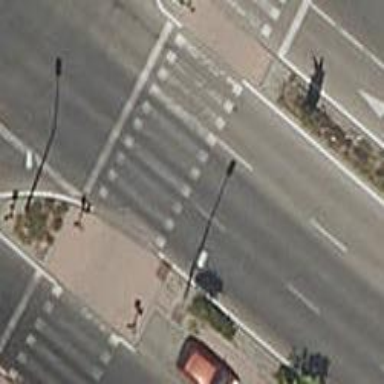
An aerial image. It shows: Zebra crossing with traffic signals.